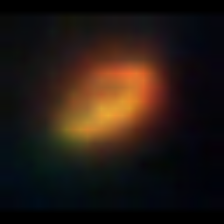
Taxon: NanoPlankton
Group: Other